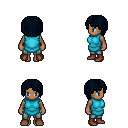
a pixel art fantasy rpg character, female body template, human, dark skin, teal tunic, teal pants, raven pageboy hairstyle, brown shoes, four views (front, back, left, right), 2x2 character sprite sheet, small pixel art, hard edges, no anti-aliasing